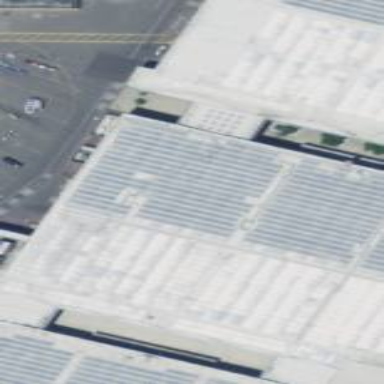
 consisting of solar photovoltaic panels."